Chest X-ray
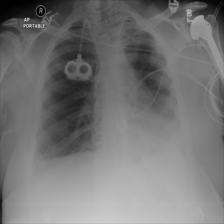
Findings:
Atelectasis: negative
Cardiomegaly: negative
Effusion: positive
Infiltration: positive
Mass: negative
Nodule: negative
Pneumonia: negative
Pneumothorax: negative
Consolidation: negative
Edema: negative
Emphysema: negative
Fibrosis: negative
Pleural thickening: negative
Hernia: negative